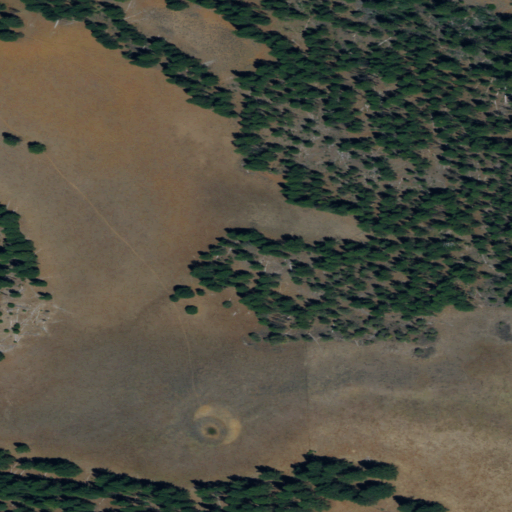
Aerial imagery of plain(s) in California named Tom Large Flat containing evergreen forest, herbaceous wetlands, woody wetlands, shrub, grassland, and open development